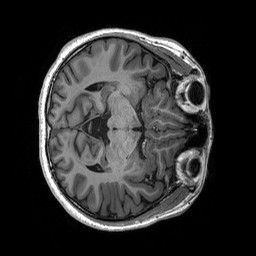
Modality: T1w
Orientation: axial
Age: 23
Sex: female
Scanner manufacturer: siemens
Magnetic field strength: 3 T
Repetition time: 2.53 s
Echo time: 0.00227 s